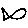
Label: fish